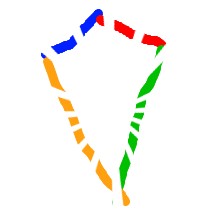
Shape: kite